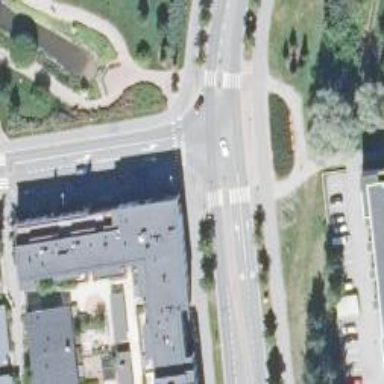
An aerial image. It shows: Asphalt cycleway.